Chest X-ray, PA view. Patient: 49 years old, sex F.
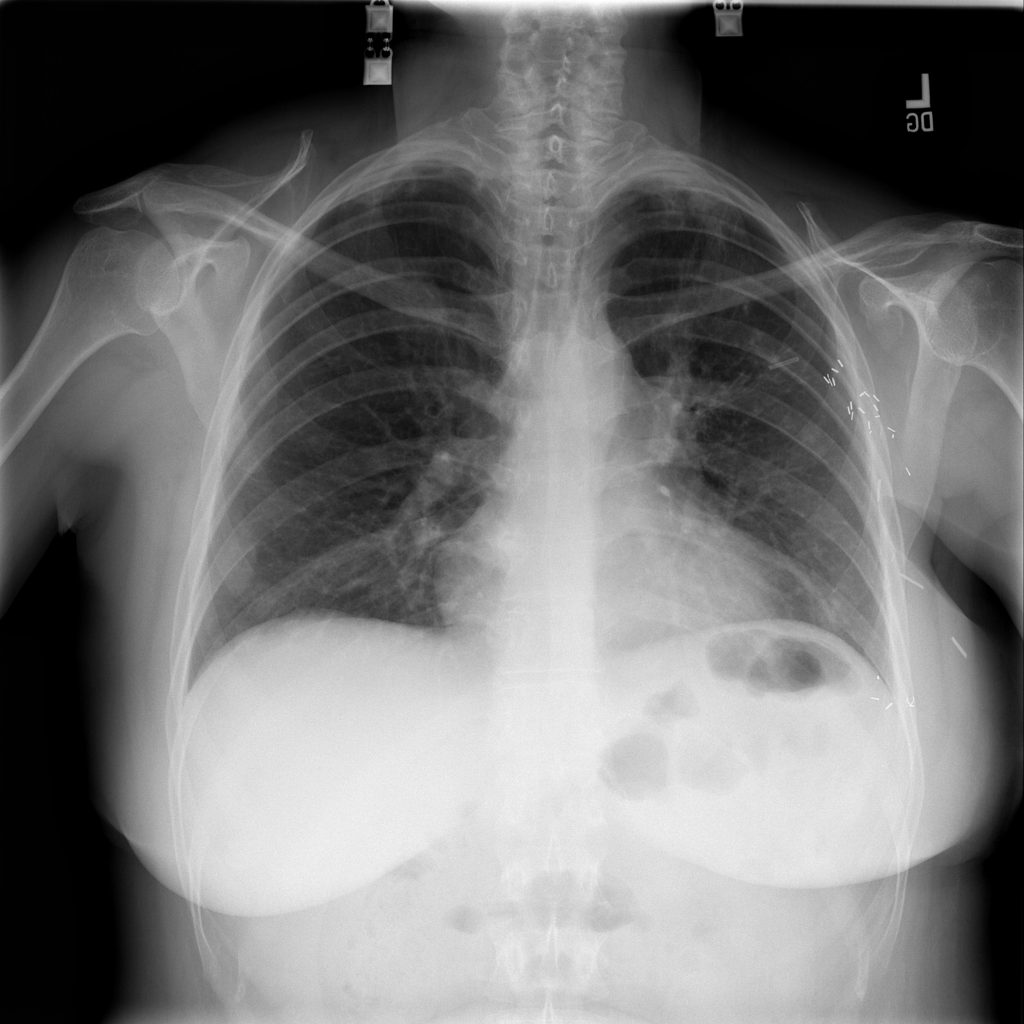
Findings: Fibrosis